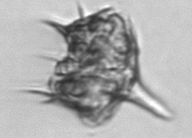
Label: Amylax